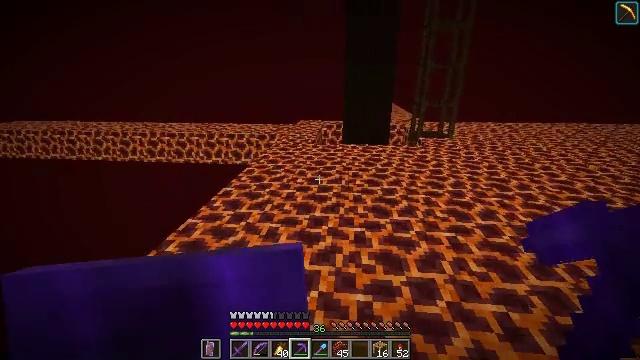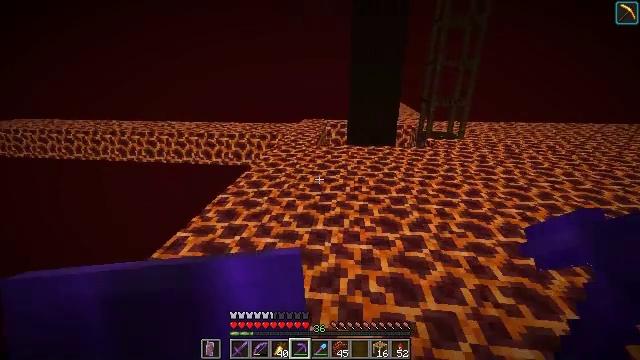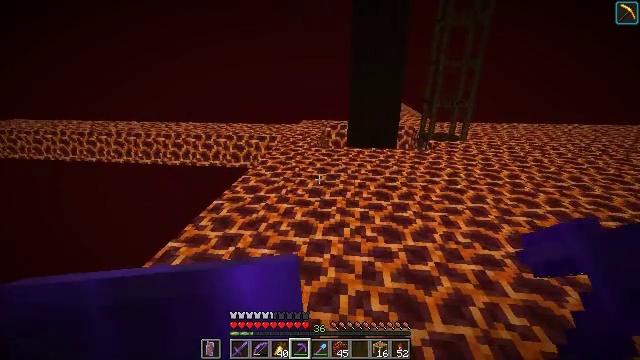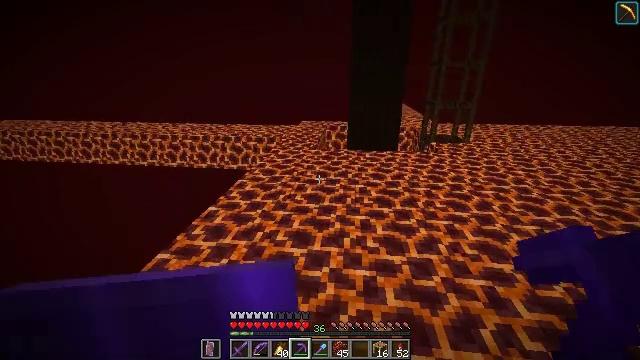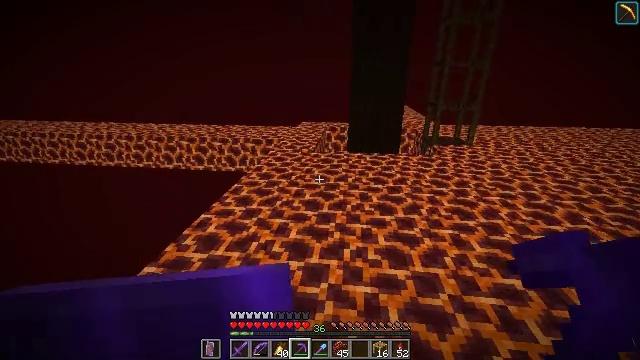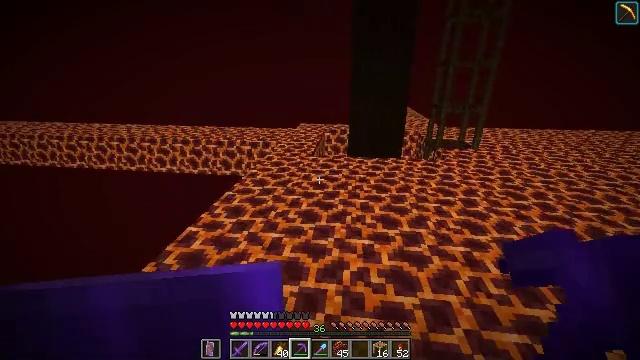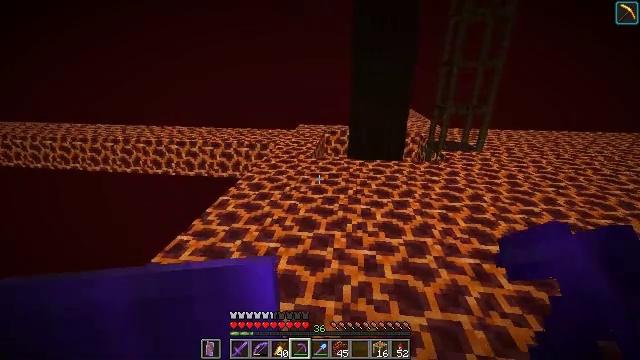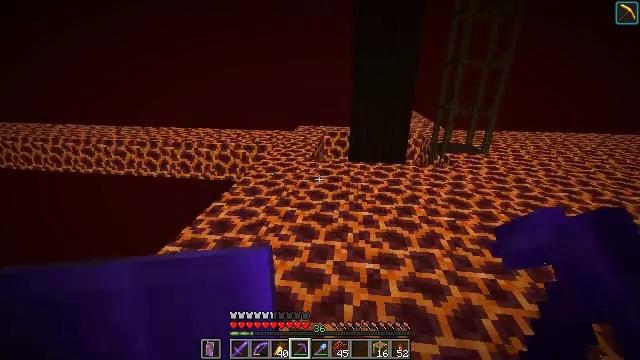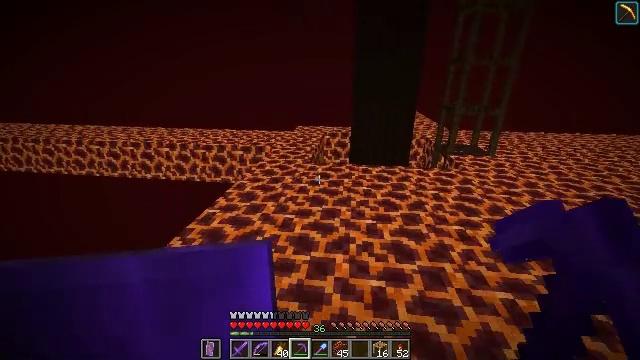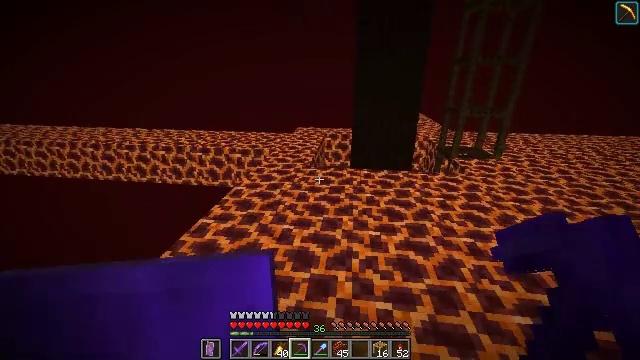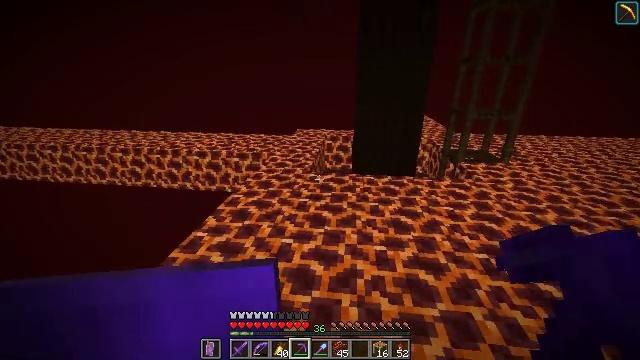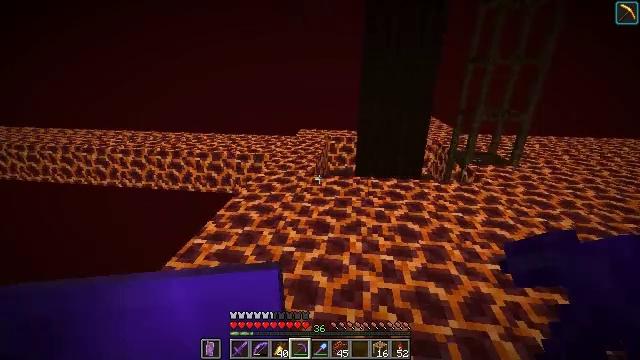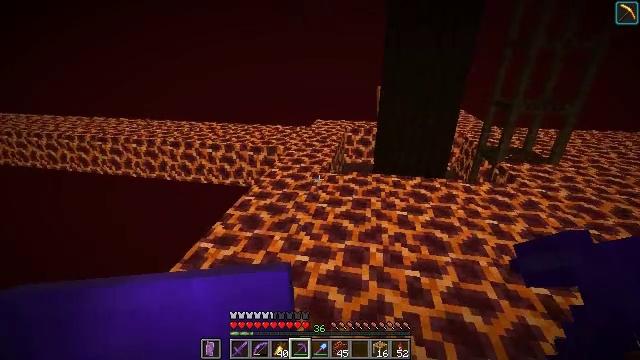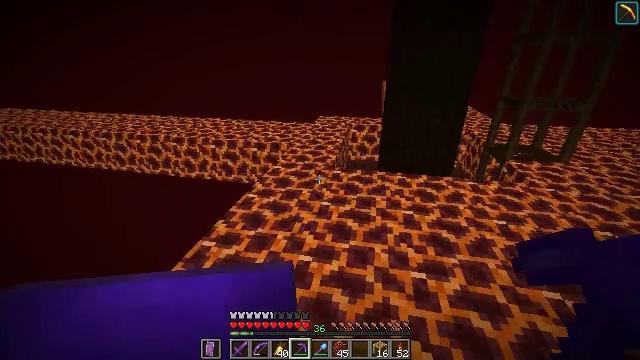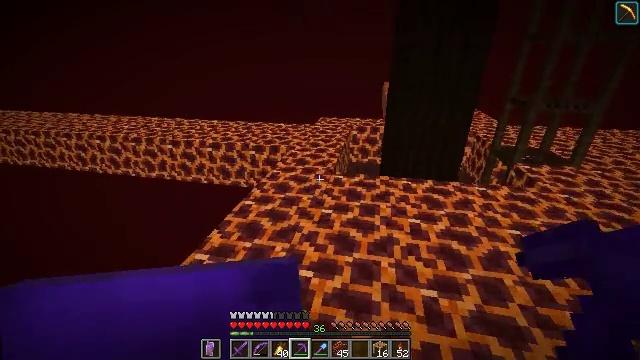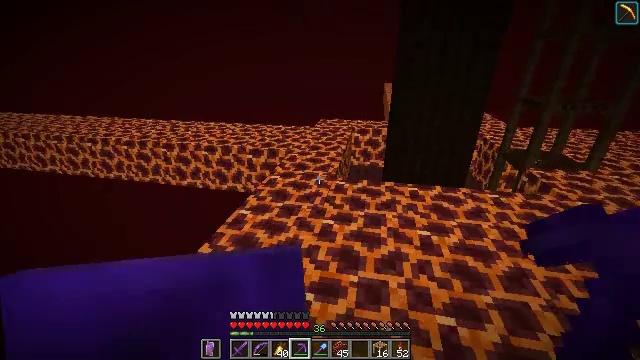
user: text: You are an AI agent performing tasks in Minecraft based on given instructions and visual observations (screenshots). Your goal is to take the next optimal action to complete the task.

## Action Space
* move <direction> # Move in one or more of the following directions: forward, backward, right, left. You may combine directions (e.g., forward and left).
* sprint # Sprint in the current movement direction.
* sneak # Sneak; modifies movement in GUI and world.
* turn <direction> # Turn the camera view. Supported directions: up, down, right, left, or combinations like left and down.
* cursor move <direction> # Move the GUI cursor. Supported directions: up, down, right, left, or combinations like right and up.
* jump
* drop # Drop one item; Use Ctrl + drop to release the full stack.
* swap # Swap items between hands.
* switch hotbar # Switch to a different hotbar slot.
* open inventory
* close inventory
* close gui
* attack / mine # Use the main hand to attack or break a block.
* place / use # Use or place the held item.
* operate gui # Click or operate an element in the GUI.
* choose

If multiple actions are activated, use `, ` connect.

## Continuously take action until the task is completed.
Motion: motion action
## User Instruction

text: Retrieve scaffolding from a build site.
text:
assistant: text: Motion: move forward
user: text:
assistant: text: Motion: move forward
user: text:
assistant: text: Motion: move forward
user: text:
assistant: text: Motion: move forward
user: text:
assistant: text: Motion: move forward
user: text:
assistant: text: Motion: move forward
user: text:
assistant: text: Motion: move forward
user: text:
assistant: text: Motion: move forward
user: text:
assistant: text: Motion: move forward
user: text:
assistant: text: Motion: move forward
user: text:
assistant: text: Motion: move forward
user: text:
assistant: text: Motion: move forward, turn left and down
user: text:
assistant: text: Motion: move forward
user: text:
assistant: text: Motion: move forward
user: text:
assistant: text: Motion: move forward
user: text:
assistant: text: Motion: move forward
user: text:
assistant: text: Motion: move forward, turn down
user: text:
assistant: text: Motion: move forward, turn right and down
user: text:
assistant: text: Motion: move forward, turn down
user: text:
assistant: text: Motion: move forward, turn right
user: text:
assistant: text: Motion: move forward, turn right
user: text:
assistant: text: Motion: move forward
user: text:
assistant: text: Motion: no_op
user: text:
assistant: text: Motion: no_op
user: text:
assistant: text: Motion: no_op
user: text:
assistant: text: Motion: no_op
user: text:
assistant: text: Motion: no_op
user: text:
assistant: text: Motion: no_op
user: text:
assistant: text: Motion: no_op
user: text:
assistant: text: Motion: no_op